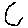
Label: hexagon